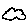
Label: cloud